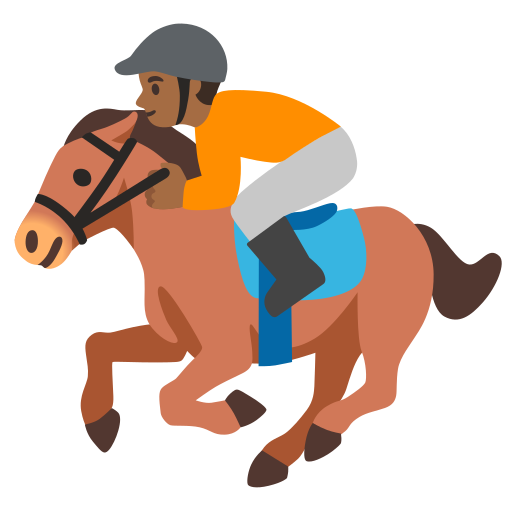
Emoji: 🏇🏾